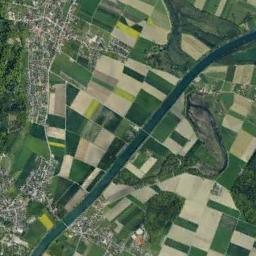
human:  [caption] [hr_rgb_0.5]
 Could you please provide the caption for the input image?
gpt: Many neat places are near the river .

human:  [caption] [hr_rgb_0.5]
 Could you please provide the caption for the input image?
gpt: The river goes through farmland and houses .

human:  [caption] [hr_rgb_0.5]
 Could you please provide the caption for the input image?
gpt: The deep blue river is flanked by some fields and residential areas .

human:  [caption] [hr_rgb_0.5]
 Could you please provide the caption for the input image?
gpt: An approximately straight cyan-blue river with green and tan mixed fields on both sides of the bank, And a bustling city .

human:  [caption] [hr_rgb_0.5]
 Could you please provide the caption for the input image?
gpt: There are many yellow farmlands and green farmlands and buildings near the river .